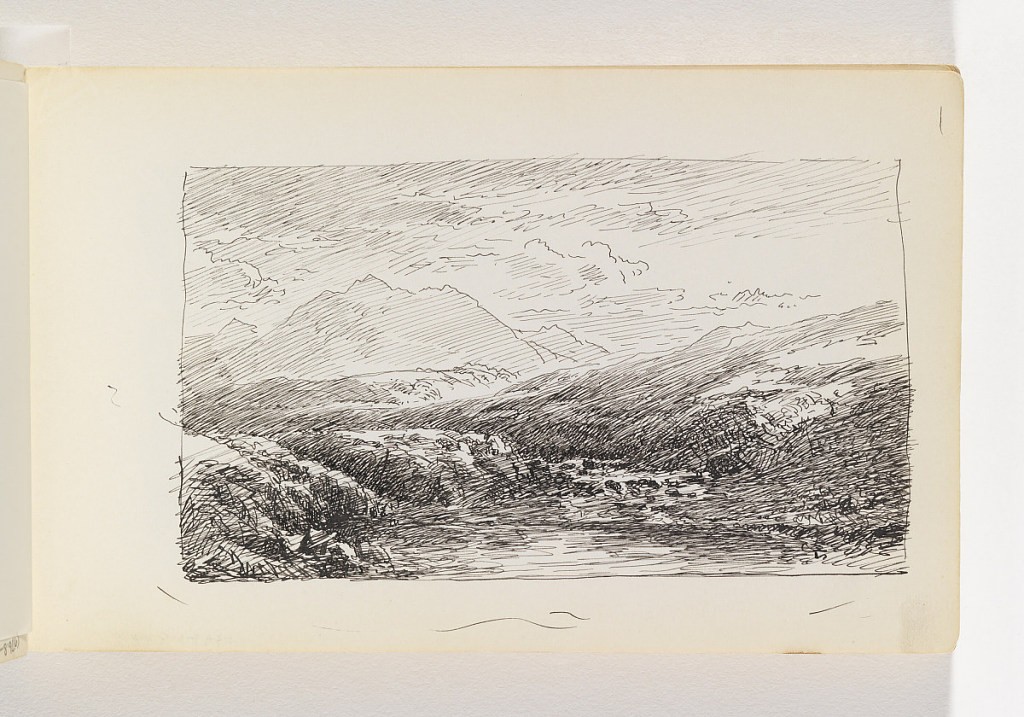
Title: Ocean Inlet with Distant Mountains
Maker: William Trost Richards, American, 1833–1905
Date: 1890–1900
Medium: Pen and black ink on off-white wove paper
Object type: Sketchbook folio
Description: Pool of water surrounded by rocks, distant cliffs and hills on either side in middle-ground, large mountains in background.